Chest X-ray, AP view. Patient: 51 years old, sex F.
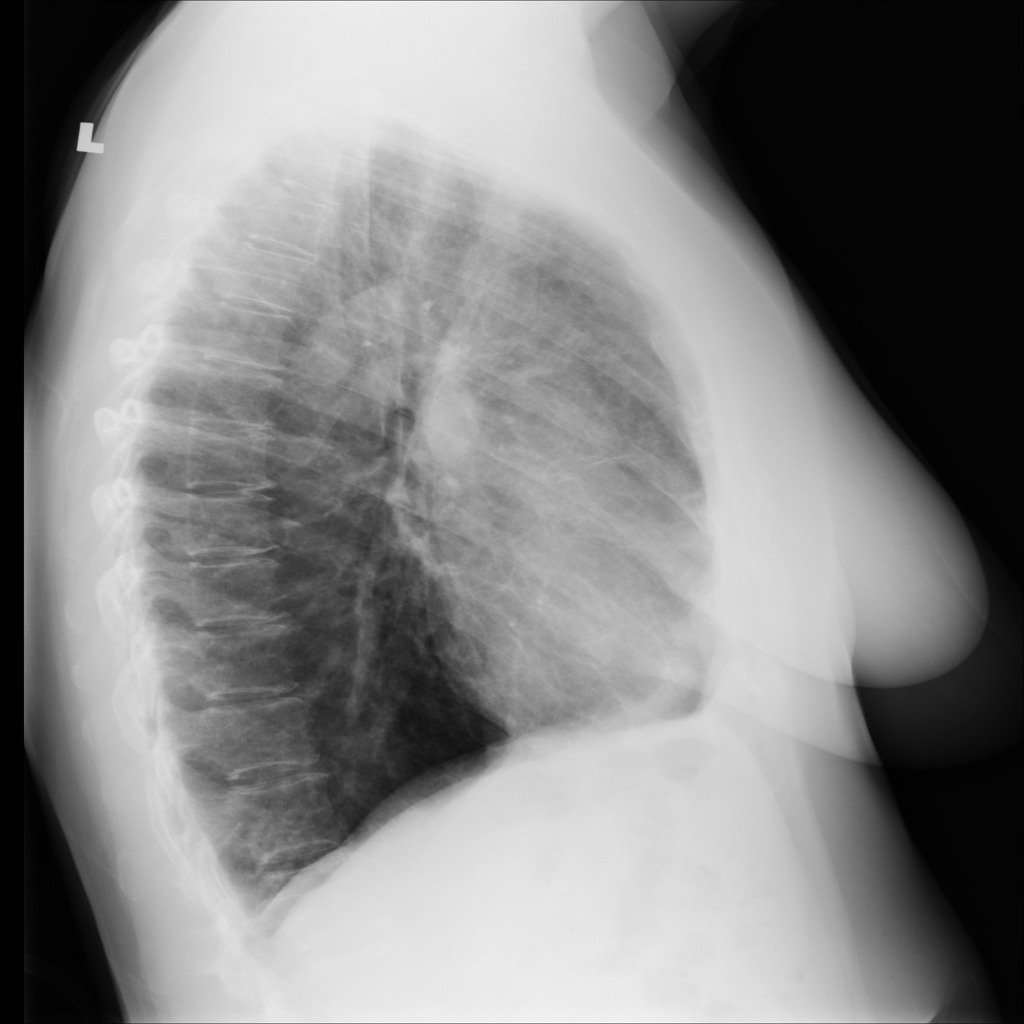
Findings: No Finding